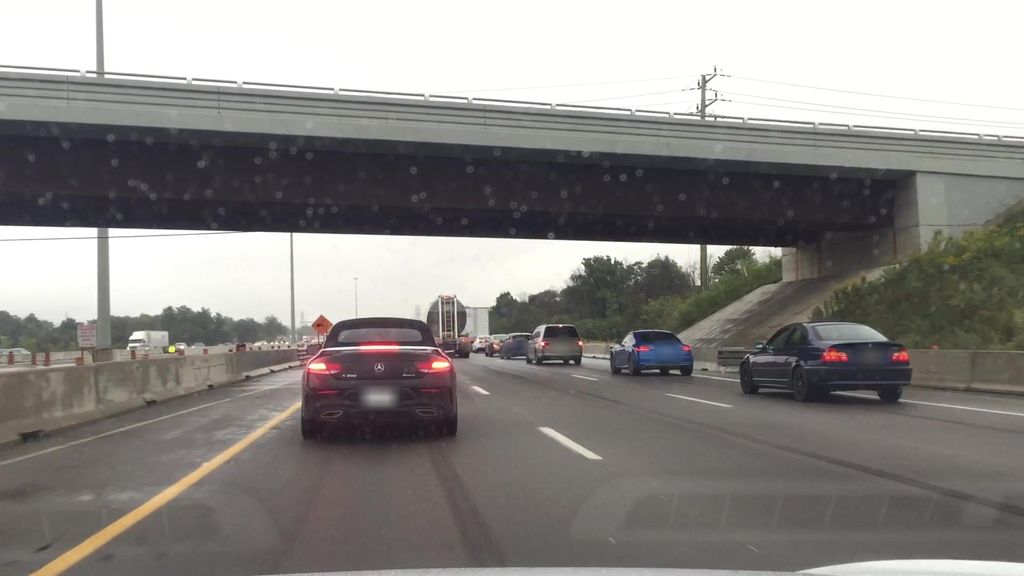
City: kitchener-waterloo